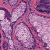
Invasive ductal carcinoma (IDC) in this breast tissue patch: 0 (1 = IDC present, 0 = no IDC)